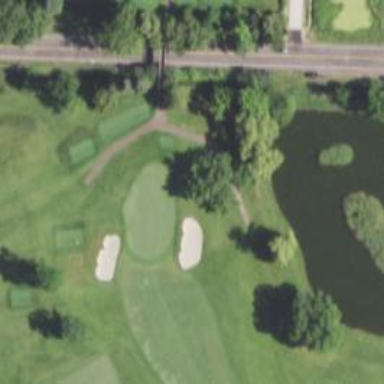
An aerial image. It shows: Golf hole.